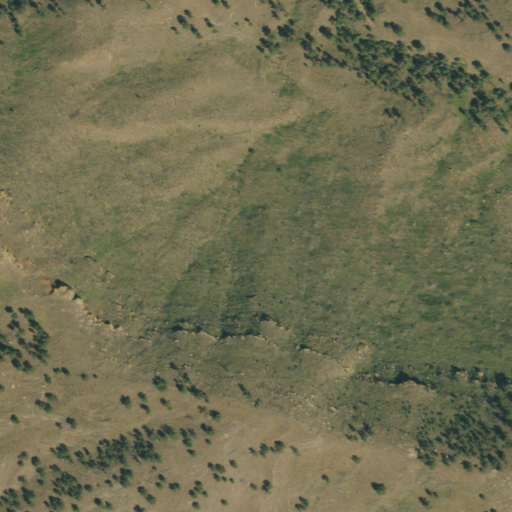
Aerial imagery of cliff(s) in South Dakota named Horseshoe Bend containing shrub, grassland, and evergreen forest